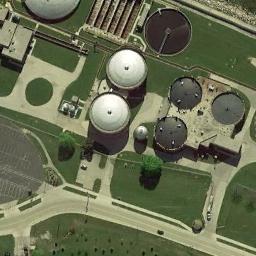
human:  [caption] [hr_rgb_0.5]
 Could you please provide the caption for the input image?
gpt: The storage tanks are surrounded by grass .

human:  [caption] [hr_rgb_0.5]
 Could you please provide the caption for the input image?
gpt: There is a black house beside the storage tanks .

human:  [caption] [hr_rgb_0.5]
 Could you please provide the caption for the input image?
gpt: There are many white and black storage tanks on the grass .

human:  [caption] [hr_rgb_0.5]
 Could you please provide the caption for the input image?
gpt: There are several neatly arranged large oil storage tanks in the factory, And there are large lawns in the factory .

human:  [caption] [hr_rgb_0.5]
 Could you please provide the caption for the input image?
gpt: There are some storage tanks and green lawns .